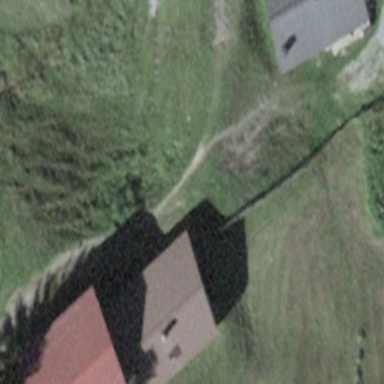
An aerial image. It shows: Building with tile roof.